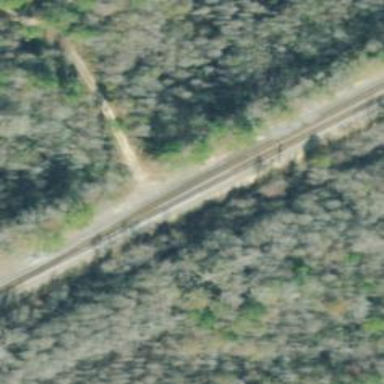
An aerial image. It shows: Railway track.